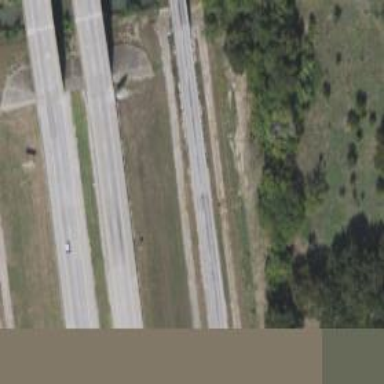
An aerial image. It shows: Tertiary road with frontage road.